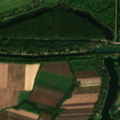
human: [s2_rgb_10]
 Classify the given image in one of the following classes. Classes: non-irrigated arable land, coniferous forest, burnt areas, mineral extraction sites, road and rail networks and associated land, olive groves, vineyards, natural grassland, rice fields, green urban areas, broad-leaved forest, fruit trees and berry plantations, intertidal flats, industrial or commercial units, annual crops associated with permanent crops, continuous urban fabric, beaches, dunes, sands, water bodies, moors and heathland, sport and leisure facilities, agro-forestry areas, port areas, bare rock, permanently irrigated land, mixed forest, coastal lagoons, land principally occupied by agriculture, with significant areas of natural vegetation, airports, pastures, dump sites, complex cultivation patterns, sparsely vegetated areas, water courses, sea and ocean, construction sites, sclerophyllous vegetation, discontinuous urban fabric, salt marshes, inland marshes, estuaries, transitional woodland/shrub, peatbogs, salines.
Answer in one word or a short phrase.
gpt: non-irrigated arable land, broad-leaved forest, water courses